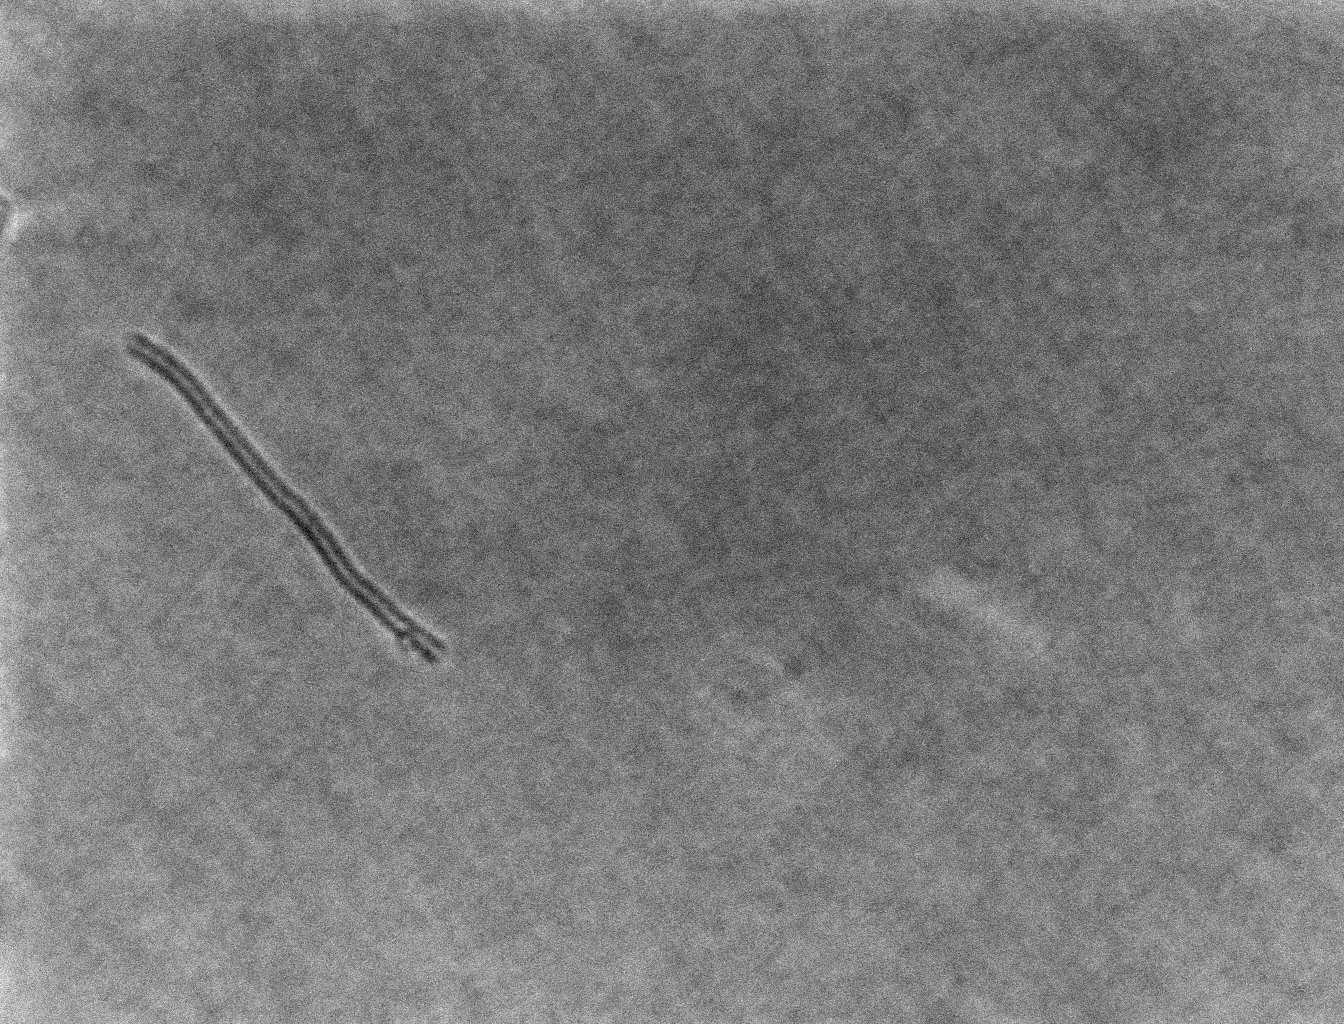
various_fewshot